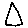
Label: triangle